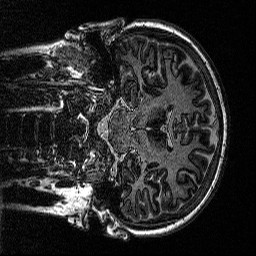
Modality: MP2RAGE
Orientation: coronal
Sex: female
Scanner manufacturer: siemens
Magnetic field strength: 3 T
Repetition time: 5 s
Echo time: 0.00292 s